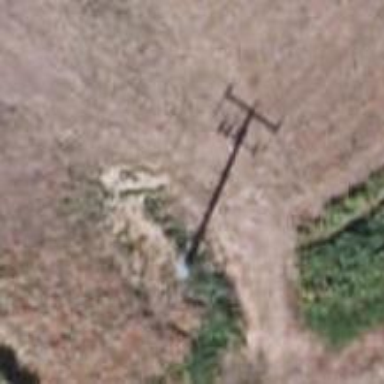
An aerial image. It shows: Power pole.